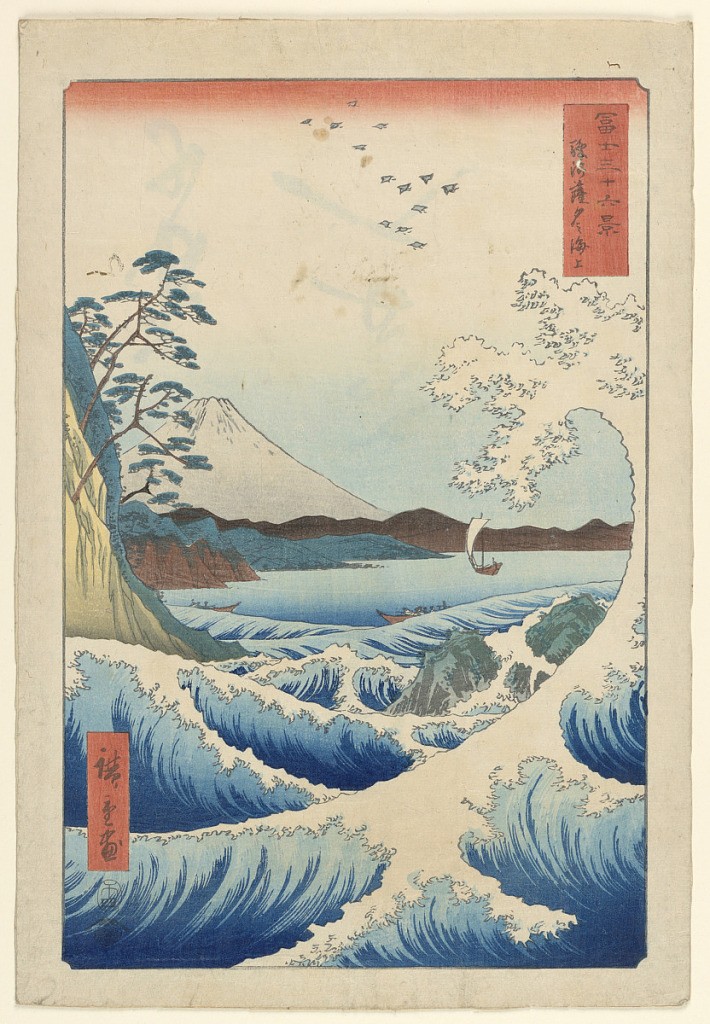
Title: Great Wave at Satta Beach, Suruga, from the series The Thirty-Six Views of Fuji (Fuji Sanjuroku Kei)
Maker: Ando Hiroshige, Japanese, 1797–1858
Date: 1858
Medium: Woodblock print in colored ink on paper
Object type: Print
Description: Large curling wave extends from left to right ending in a white spray, seen flat against the sky. In the distance at left, Mount Fuji is seen in lavender tones. A small sailing vessel is shown at center right. Red cartouches with inscriptions at top right and lower left. Red border across top edge.